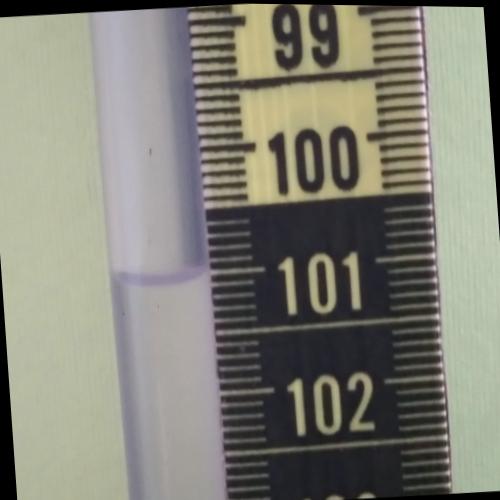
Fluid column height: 101.0 cm